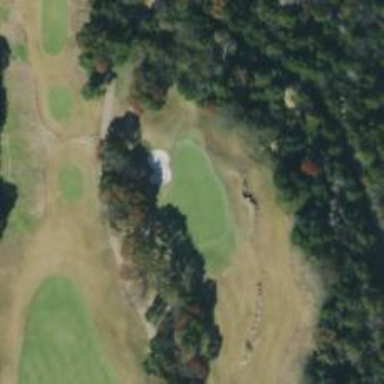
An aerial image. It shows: View of golf hole.